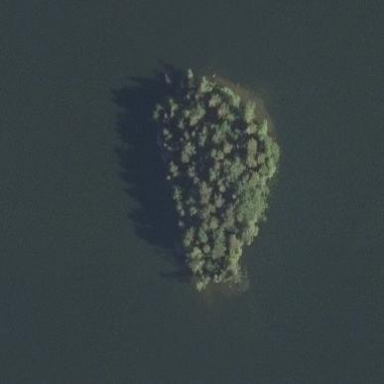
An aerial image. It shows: Islet covered with woodland.